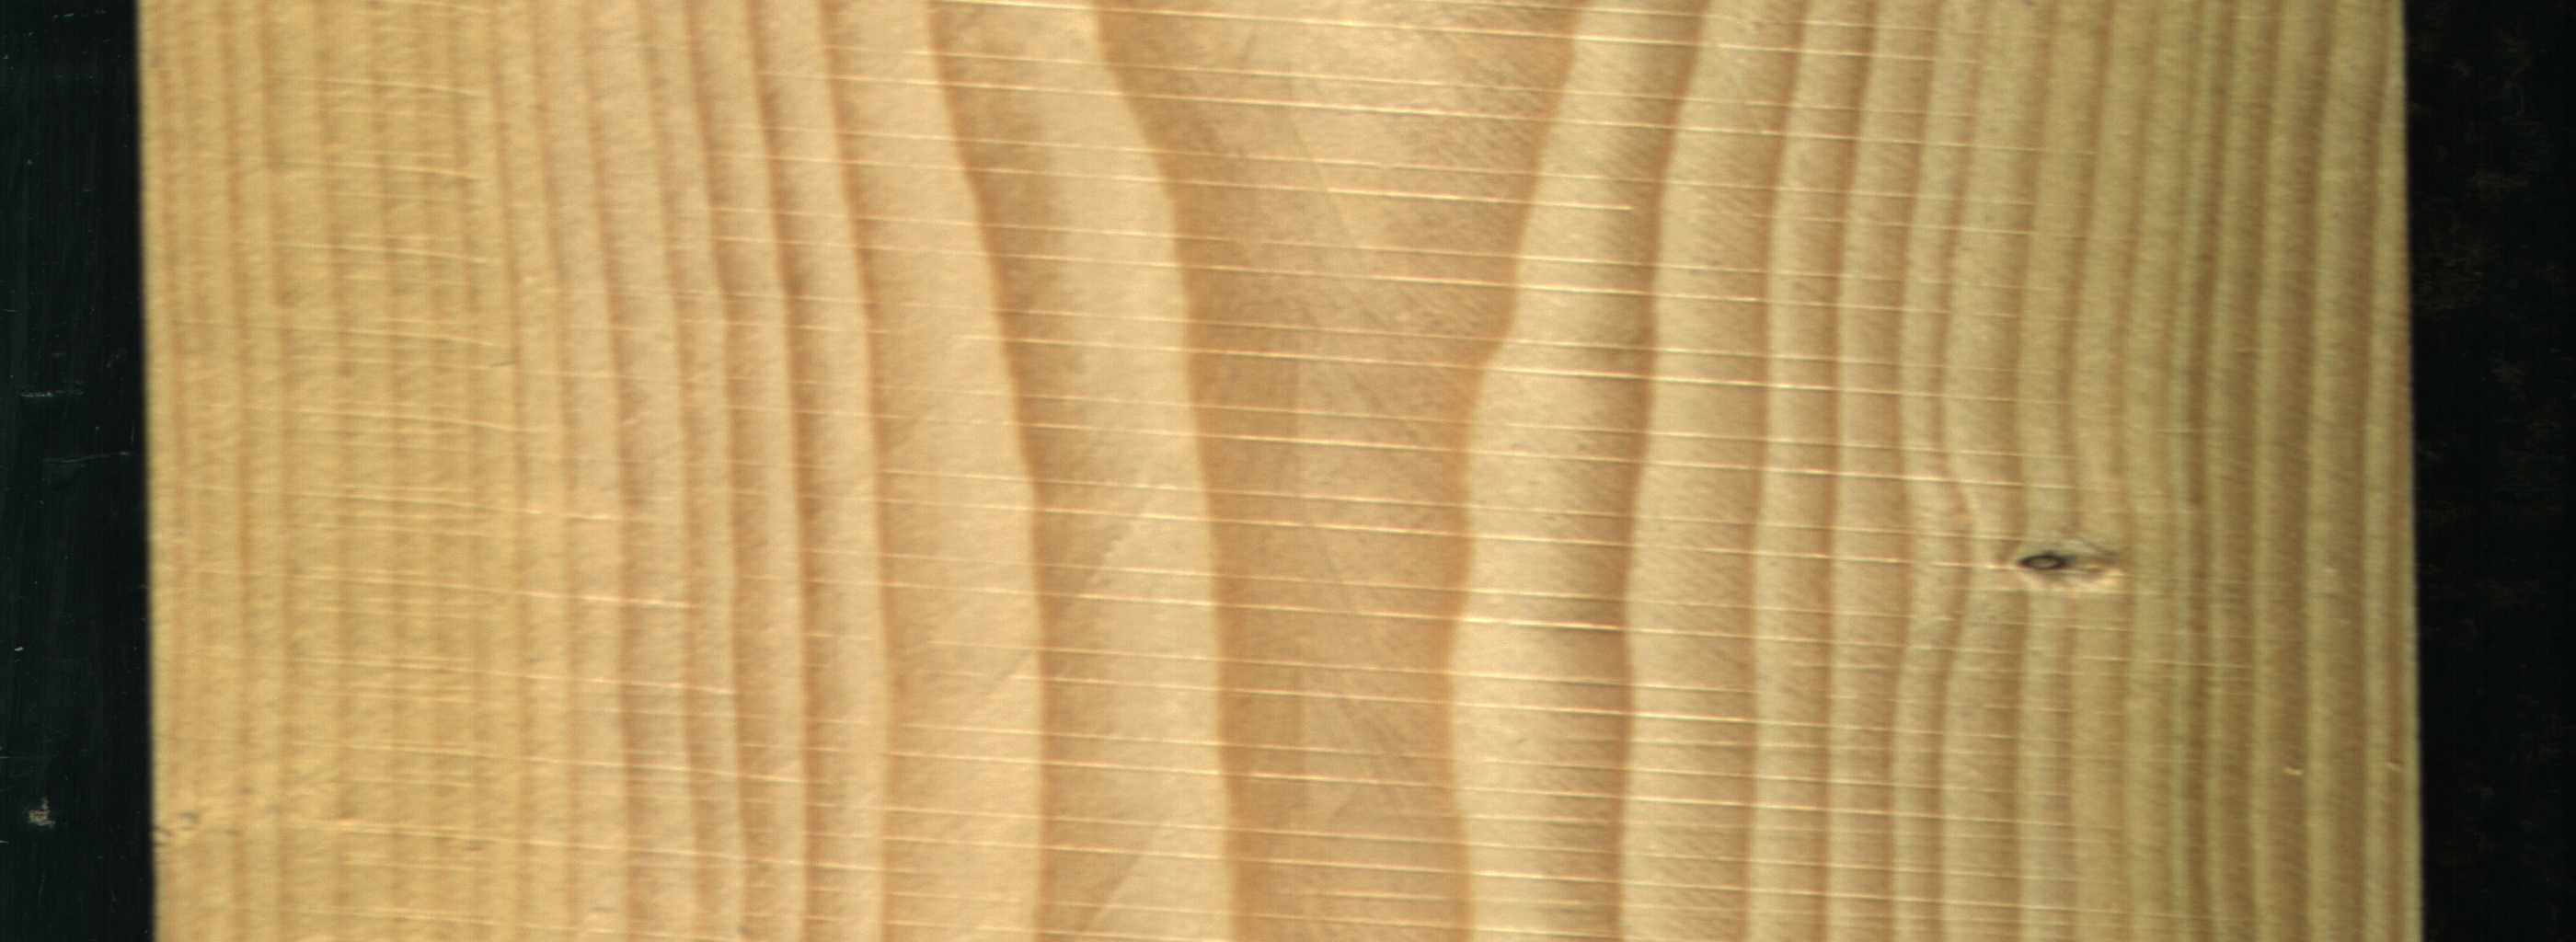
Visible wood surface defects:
Live_Knot